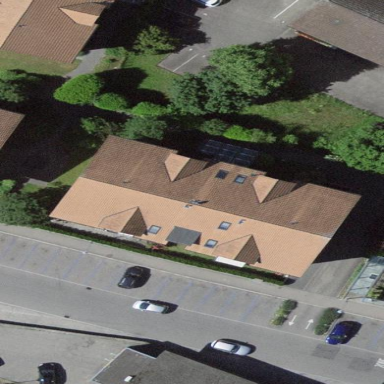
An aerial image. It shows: Gabled roof on residential building.